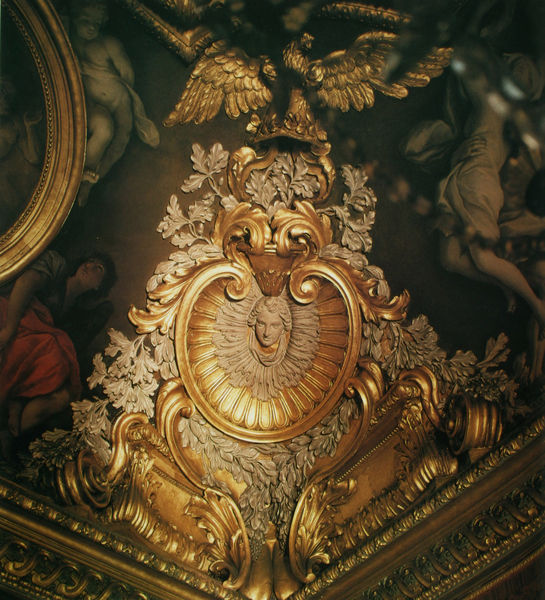
Titel: Schlafzimmer des Appartements von Maria Teresa, Detail der Decke
Standort: Torino
Institution: Palazzo Reale
Schlagwörter: adler, blätter, dunkel, flügel, gemälde, haut, kopf, körper, laub, mann, schatten, vogel, weiß, grün, menschen, ocker, sitzen, ausschnitt, blumen, braun, frau, grau, haar, hell, holz, kleid, licht, mund, nase, schwarz, rot, tier, tiere, tuch, beige, malerei, muster, ornament, rock, barock, federn, gefieder, gesicht, mensch, rahmen, portrait, porträt, spiegel, kirche, gold, haare, stoff, decke, blatt, locken, rokoko, oval, rund, umrandung, engel, putte, putto, ranken, beine, schwung, ecke, rand, figuren, dekoration, detail, büste, glanz, dekor, floral, verzierung, lciht, stuck, foto, medaillon, vergoldet, strahlen, gesciht, ranke, schnitzerei, organisch, wappen, voluten, eck, farbfoto, jesus, muschel, deckengemälde, fresko, zier, golden, eichen, gips, emblem, putten, pute, putti, zierrat, blätte, rocaille, medaillion, eichenblätter, schwünge, bltt, firgur, gol, stuckatur, ovel, engeö, freskomalerei, blattwerl, deckendekoration, kleud, rokokoornament, hollz, scholu